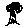
Label: tree